Current action and preconditions to check: trajectory_clear

Your task: For each precondition in the list above, predict whether it will hold at this action.

Consider the current scene as observed from the mobile robot's camera, and analyze the predicted future states of all dynamic agents (e.g., people, animals, vehicles, or any moving entities) within the NEXT SECOND.

IMPORTANT: Only answer "very likely" if you are absolutely certain—based on strong, clear evidence—that a dynamic agent will violate the precondition in the predicted future state. Do NOT answer "very likely" for unlikely, ambiguous, or low-probability risks.

Ask yourself for each precondition: Is there a high probability, with clear and convincing evidence, that the predicted future states of any dynamic agent will interfere with the predicted future state of the currently executing action within the NEXT SECOND, causing that precondition to fail?

Assess the risk level based on these predictions. Use "likely" or "very likely" if motions create a clear risk of interference.

Use "neutral" or "improbable" if agents are nearby but their predicted paths are clearly diverging or non-conflicting.

Failure Risk Categories: "very improbable", "improbable", "neutral", "likely", "very likely"

Answer Format: Output ONLY the probability_of_failure value from these categories: "very improbable", "improbable", "neutral", "likely", "very likely"

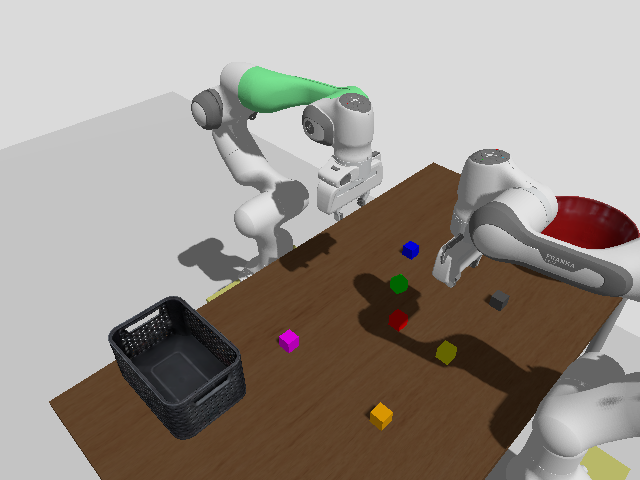

Answer: very improbable